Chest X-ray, PA view. Patient: 63 years old, sex F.
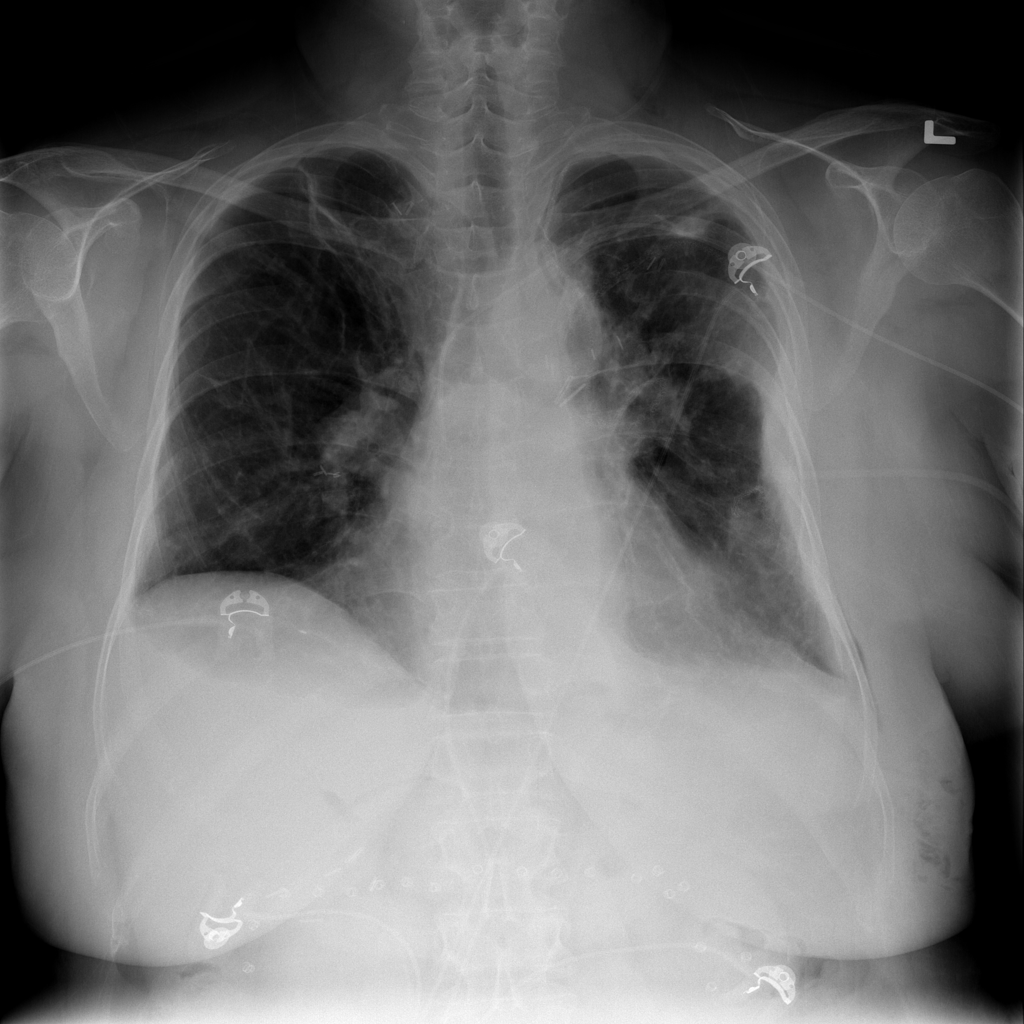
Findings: Mass, Pleural_Thickening